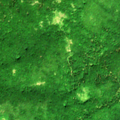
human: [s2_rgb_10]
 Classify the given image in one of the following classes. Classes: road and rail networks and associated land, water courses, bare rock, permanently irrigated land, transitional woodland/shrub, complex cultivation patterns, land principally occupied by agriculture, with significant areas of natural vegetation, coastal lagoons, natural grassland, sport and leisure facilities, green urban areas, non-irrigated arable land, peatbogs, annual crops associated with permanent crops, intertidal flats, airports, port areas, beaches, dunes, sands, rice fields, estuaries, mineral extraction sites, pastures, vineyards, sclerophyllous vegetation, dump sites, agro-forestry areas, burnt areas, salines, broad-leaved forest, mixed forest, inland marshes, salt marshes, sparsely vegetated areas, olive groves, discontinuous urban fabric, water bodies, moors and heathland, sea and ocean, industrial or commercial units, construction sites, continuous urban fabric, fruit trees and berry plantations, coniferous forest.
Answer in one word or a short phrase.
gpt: broad-leaved forest, transitional woodland/shrub